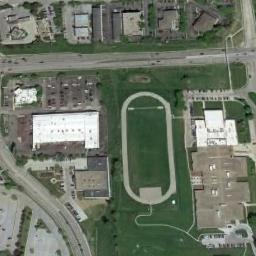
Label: ground_track_field